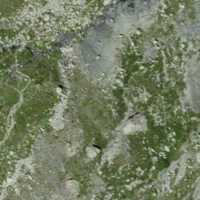
EUNIS habitat code: 31
Species observed at this site:
Geum montanum